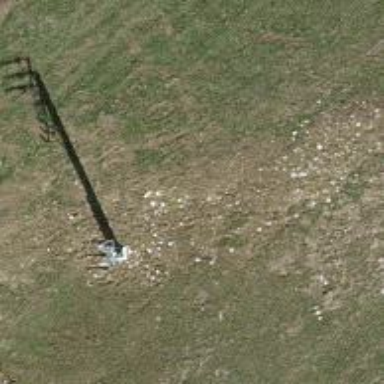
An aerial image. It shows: Power pole.